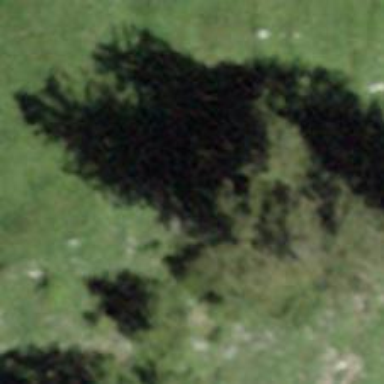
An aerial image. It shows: Single tag "natural: tree."